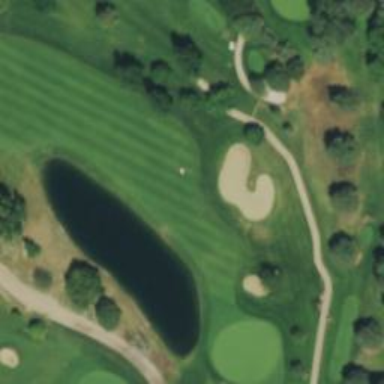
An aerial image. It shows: Golf hole.